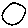
Label: circle